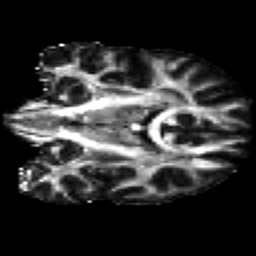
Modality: FA
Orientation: coronal
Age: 29
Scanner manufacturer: siemens
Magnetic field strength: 3 T
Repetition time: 2.2 s
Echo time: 0.084 s